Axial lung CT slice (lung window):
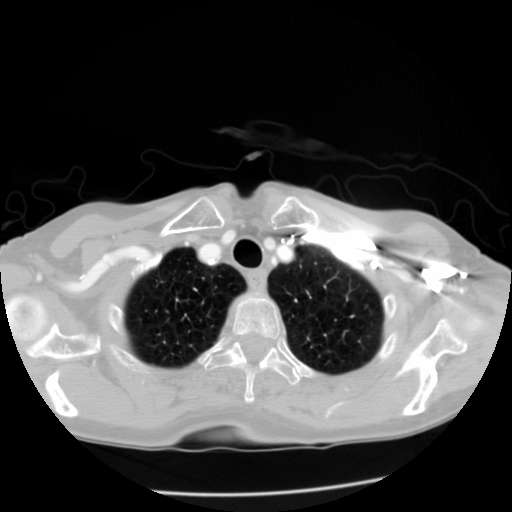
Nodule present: no